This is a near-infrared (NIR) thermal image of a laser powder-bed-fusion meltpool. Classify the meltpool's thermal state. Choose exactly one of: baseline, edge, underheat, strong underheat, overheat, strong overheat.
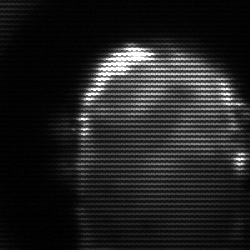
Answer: baseline